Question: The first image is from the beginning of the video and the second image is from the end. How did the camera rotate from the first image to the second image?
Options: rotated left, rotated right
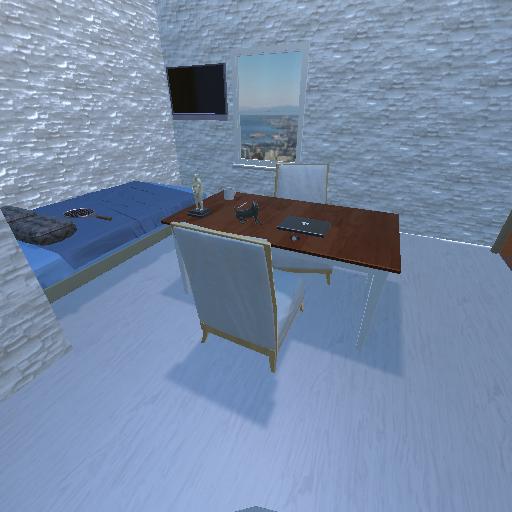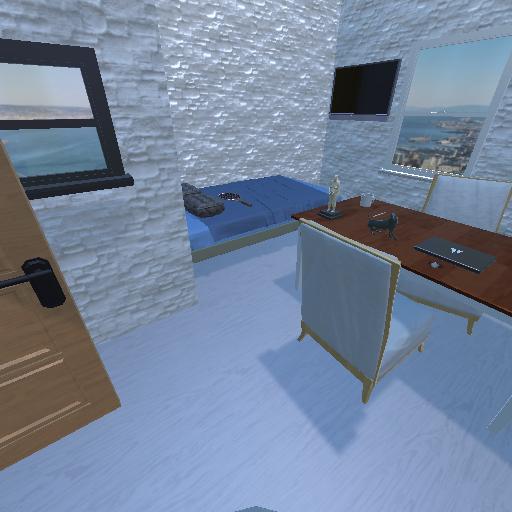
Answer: rotated left